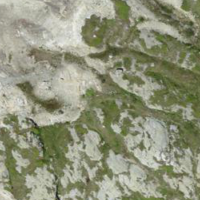
EUNIS habitat code: 14
Species observed at this site:
Eriophorum scheuchzeri